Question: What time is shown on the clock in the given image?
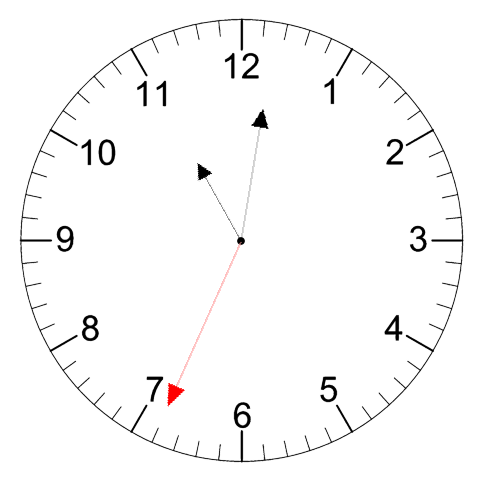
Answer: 11:01:34